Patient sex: F
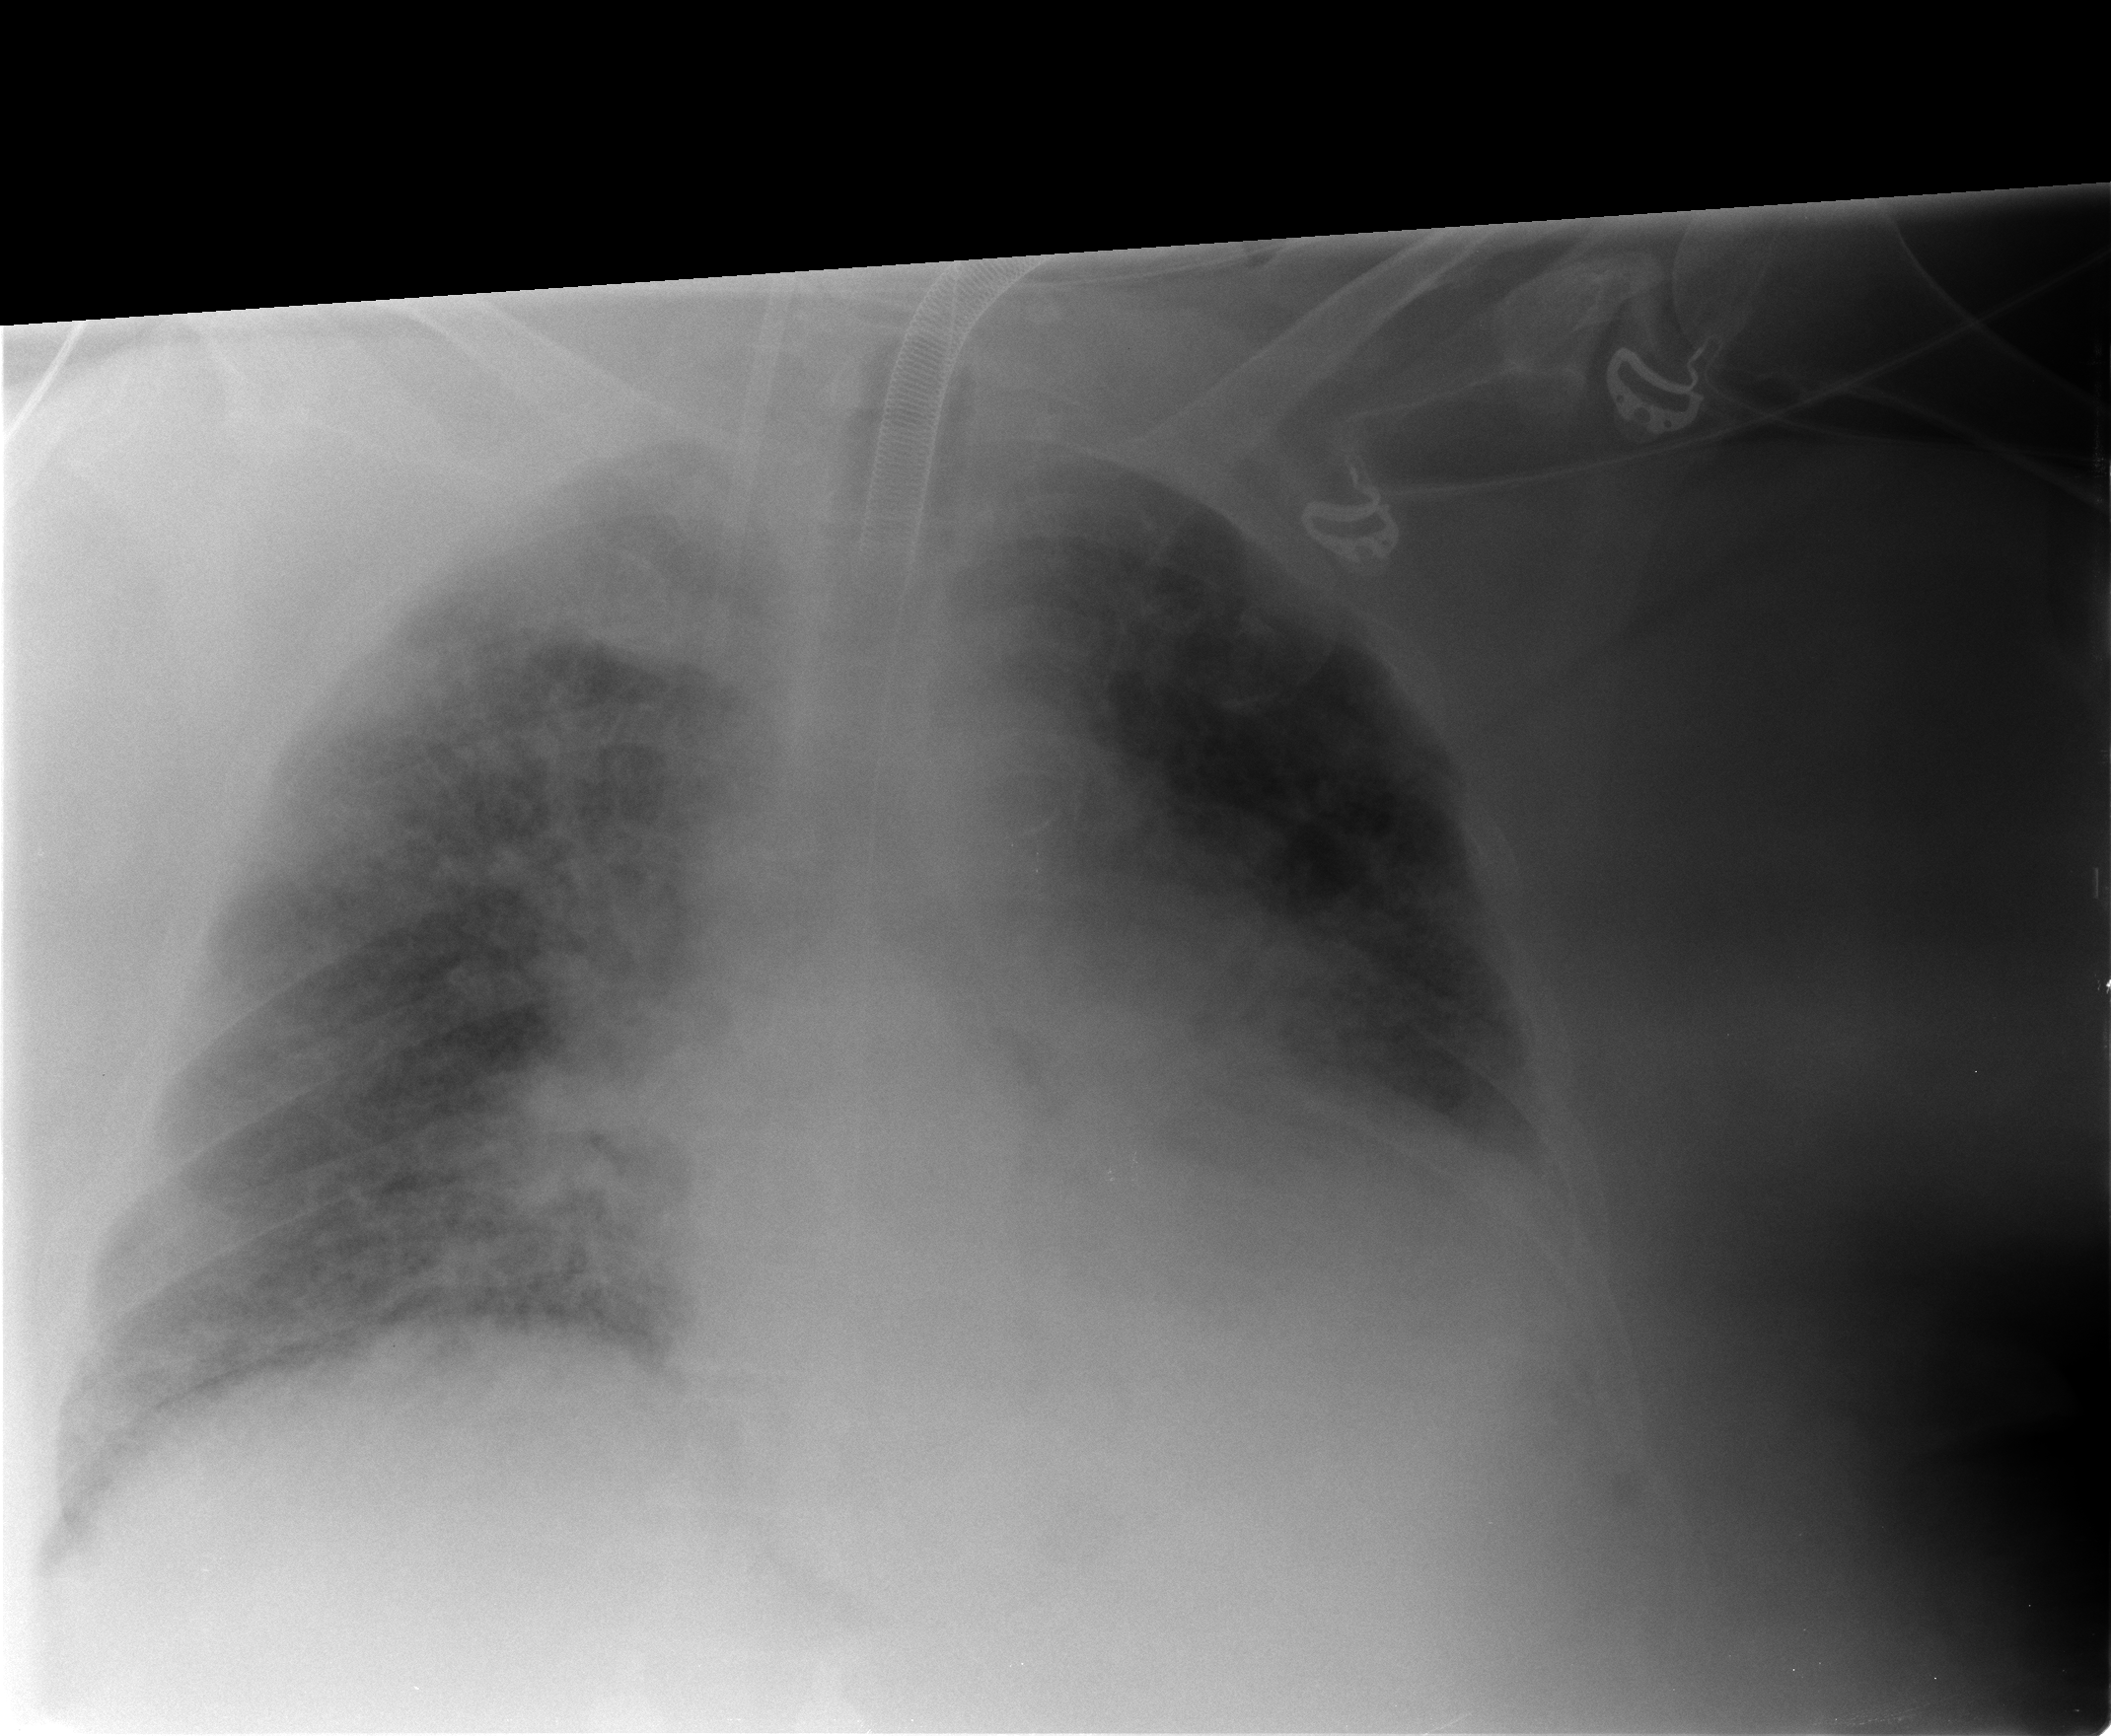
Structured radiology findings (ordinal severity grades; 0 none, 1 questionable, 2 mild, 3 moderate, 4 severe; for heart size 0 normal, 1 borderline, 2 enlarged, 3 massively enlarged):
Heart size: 2
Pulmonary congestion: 2
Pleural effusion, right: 1
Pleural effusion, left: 1
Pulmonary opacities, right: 2
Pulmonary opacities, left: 2
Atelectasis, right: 2
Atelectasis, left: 2